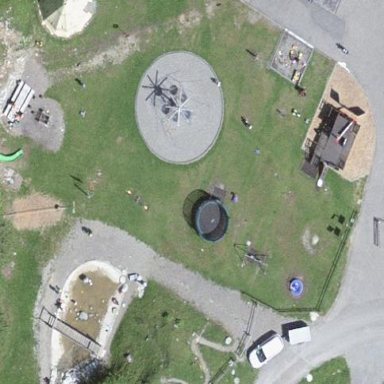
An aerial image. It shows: Playground area for leisure activities on the land.